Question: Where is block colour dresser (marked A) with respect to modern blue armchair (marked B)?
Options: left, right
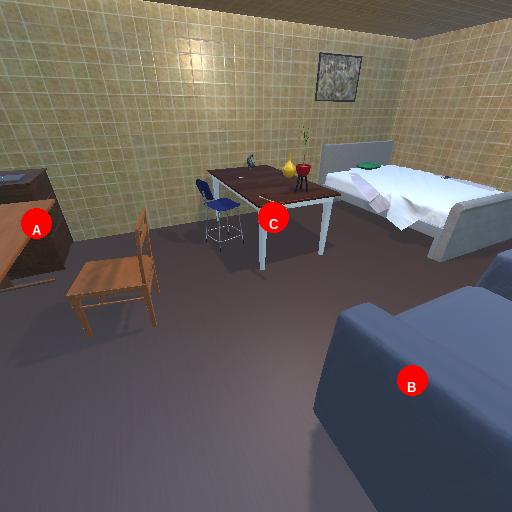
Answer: left